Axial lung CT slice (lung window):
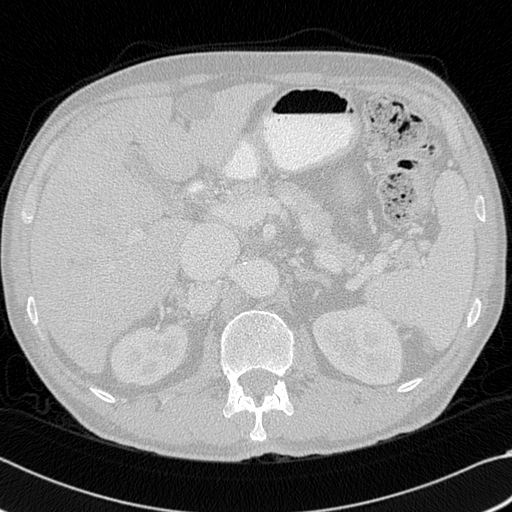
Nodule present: no